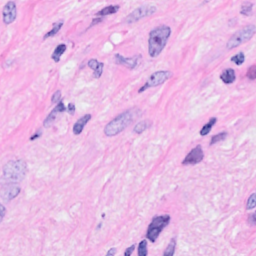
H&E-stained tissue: Breast